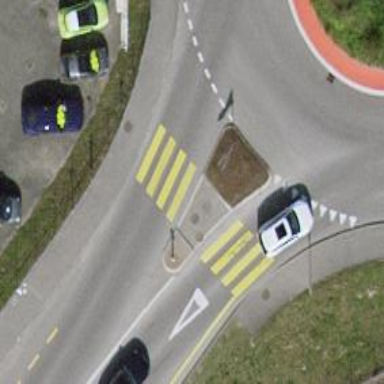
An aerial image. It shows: Uncontrolled zebra crossing on the road.